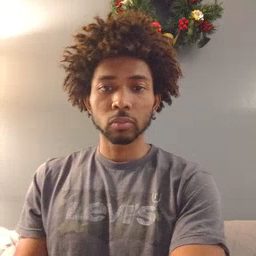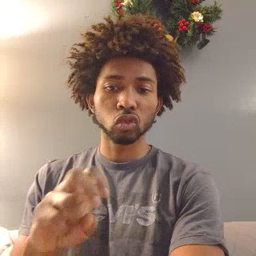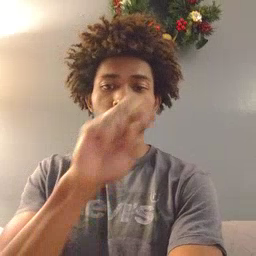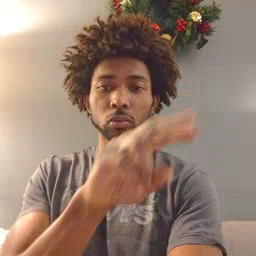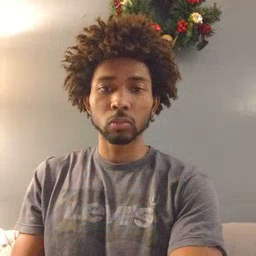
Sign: jump